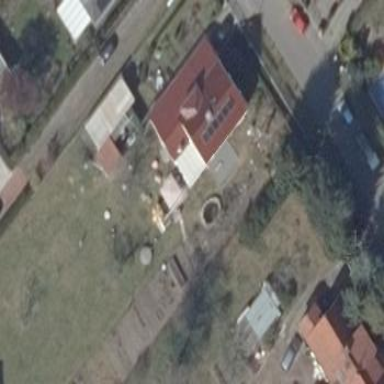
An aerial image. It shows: Detached building with gabled roof.